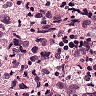
Metastatic tissue present: yes